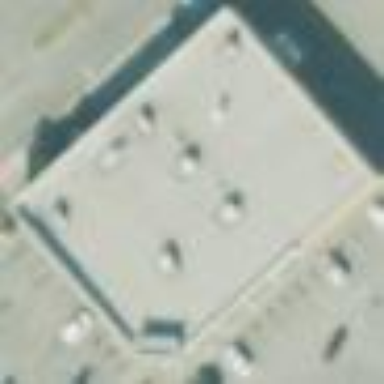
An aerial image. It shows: Building that is pharmacy providing healthcare services.